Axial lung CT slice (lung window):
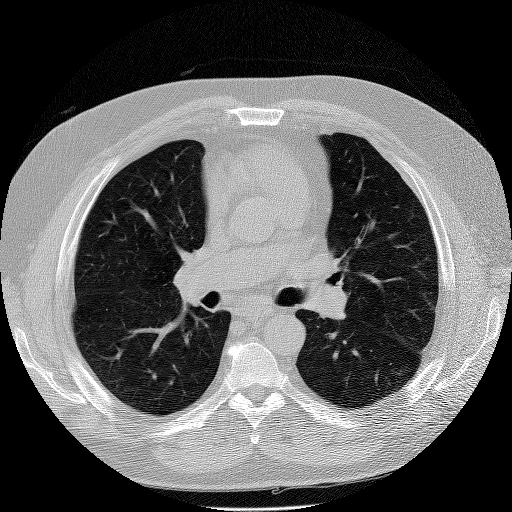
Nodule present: no